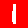
Digit: 1